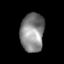
Tissue: prostate
Cell type: Myeloid cells
Senescence score: 0.3512
Nuclear area (px): 900
Mean DAPI intensity: 134.072